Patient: sex F, age 83
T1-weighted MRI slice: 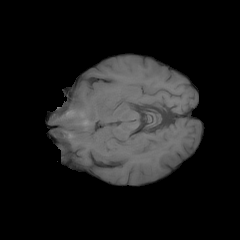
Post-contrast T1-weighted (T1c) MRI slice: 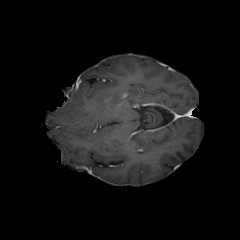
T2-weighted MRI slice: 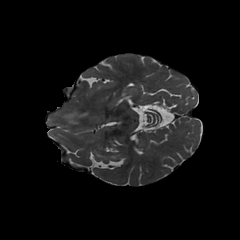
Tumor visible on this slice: yes
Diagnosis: Glioblastoma, IDH-wildtype
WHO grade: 4